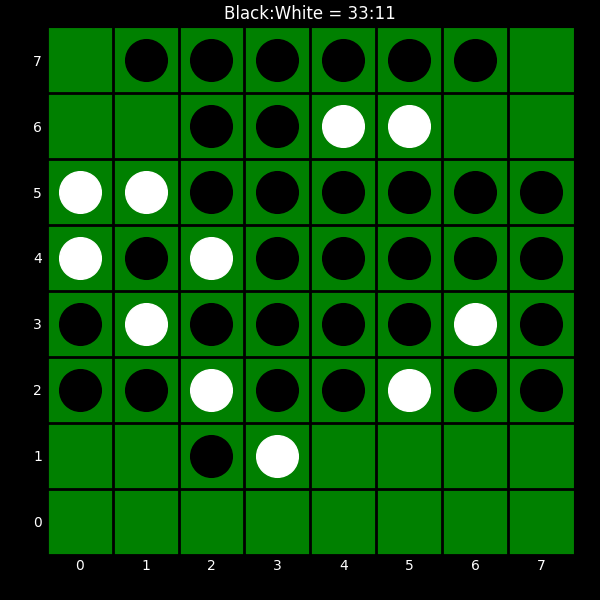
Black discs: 33
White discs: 11